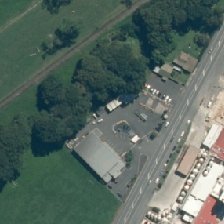
Land cover: urban_build_up